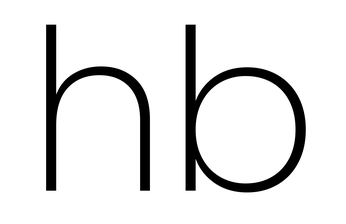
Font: Poppins-ExtraLight